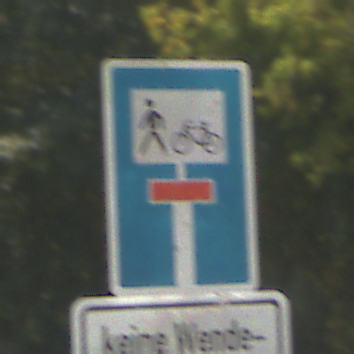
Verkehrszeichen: SackgasseRadverkehrFussgaengerDurchlaessig
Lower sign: HinweisGeaenderteVorfahrtVerkehrsfuehrungVerkehrsregelung3
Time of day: Midday
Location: Outdoor (Nature)
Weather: Clear
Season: Summer
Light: Natural